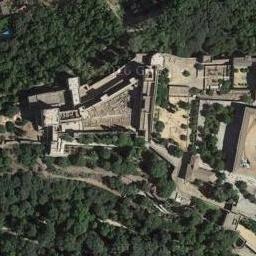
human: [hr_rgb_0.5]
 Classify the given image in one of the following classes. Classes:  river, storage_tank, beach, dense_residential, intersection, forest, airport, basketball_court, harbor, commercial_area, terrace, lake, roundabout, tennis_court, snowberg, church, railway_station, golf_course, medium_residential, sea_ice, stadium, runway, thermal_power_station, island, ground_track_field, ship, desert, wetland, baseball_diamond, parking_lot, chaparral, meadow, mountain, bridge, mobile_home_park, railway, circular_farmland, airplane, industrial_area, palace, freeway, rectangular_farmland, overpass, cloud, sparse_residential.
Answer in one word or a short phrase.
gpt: palace